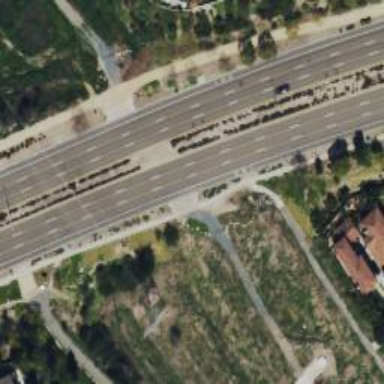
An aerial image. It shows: Secondary road with separate asphalt sidewalk.